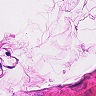
Metastatic tissue present: no